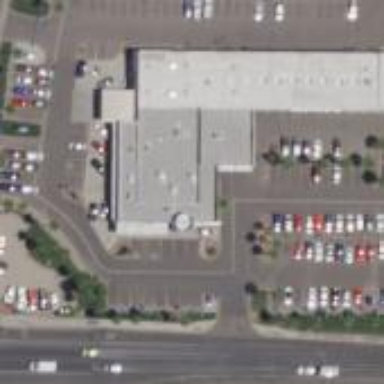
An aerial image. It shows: Building that houses car shop.